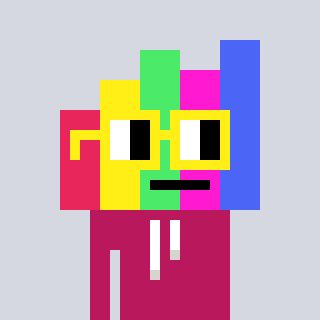
a pixel art character with square yellow glasses, a bar chart-shaped head and a darkpink-colored body on a cool background